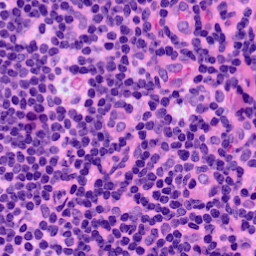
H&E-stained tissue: LymphNode